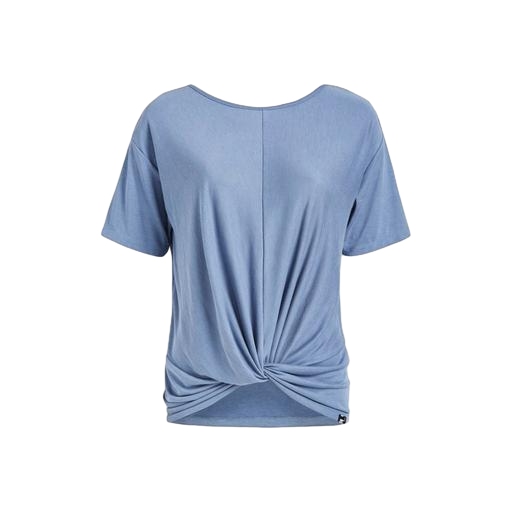
blue nly t-shirt, blue knot-front top, t-shirt twist graphic, white background